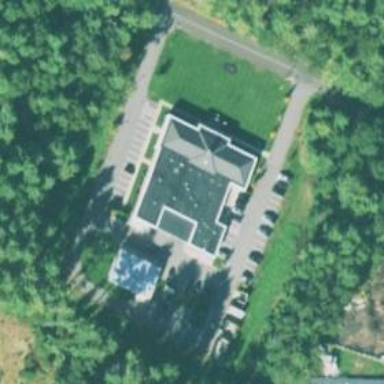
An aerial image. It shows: Police building.